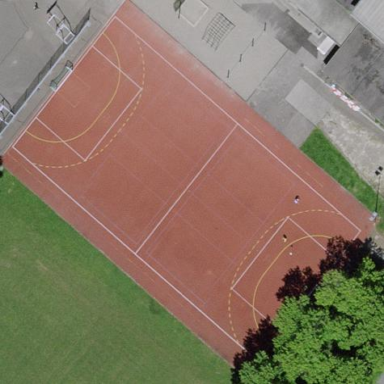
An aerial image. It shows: Multi-sport pitch with tartan surface.